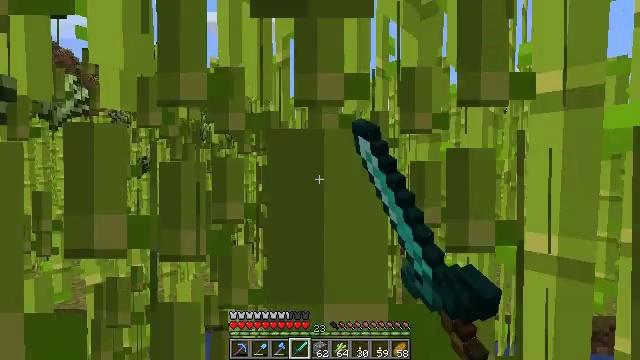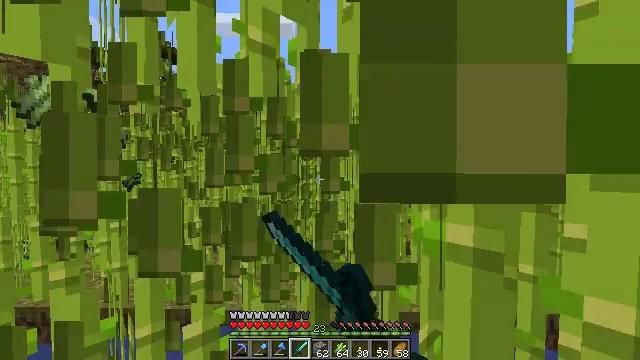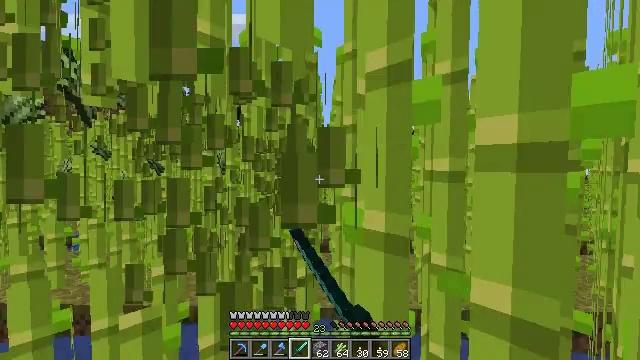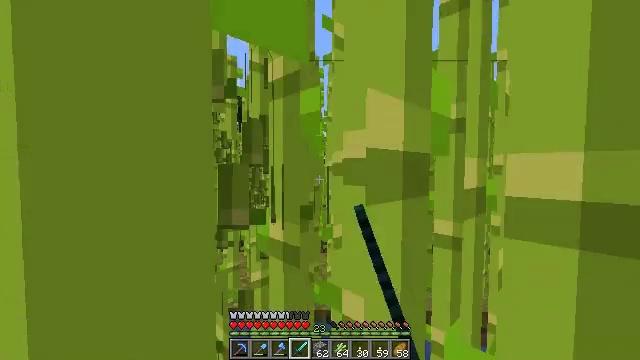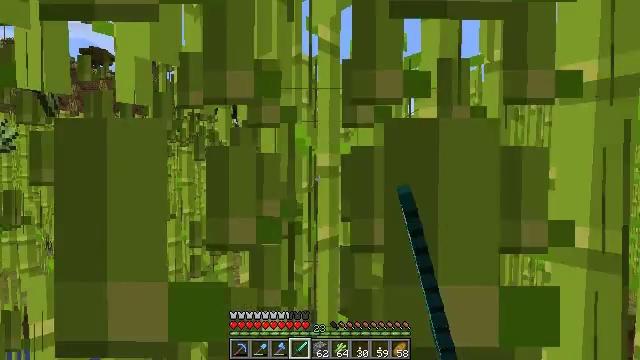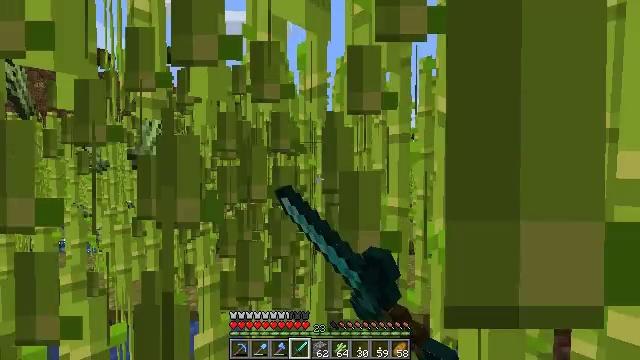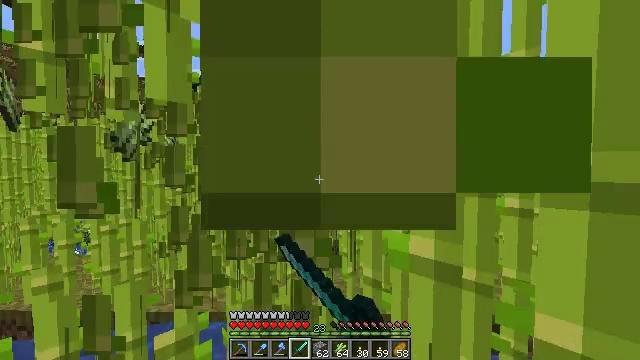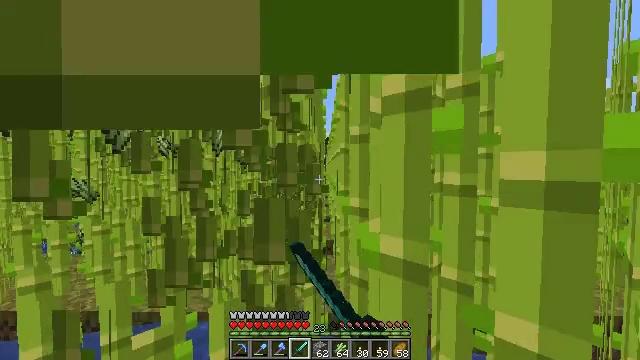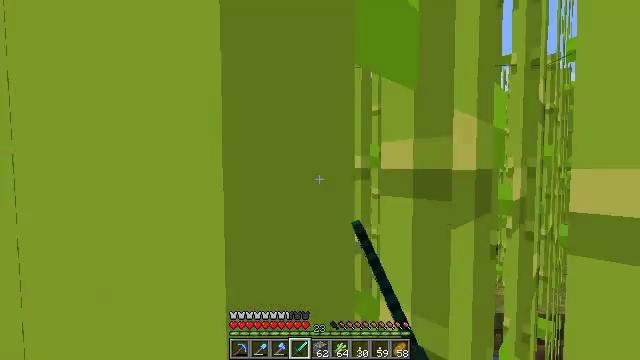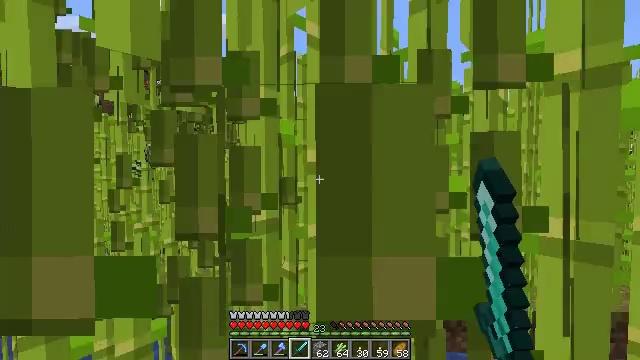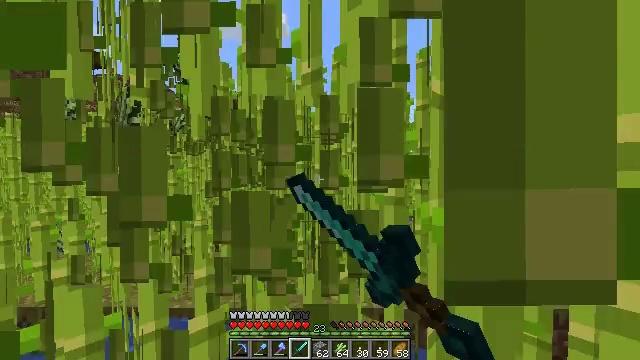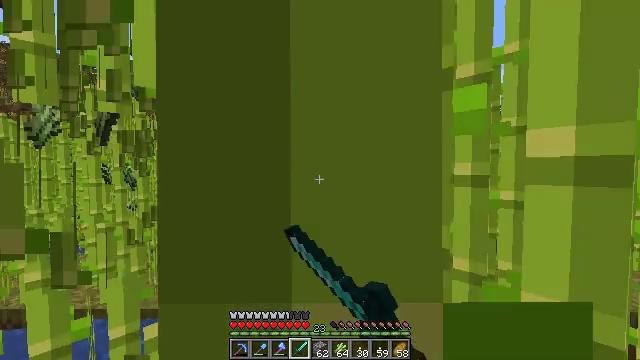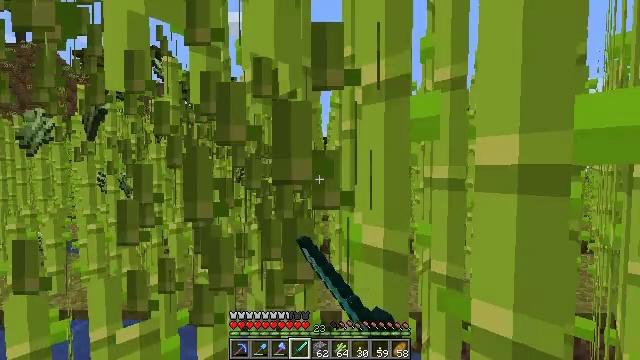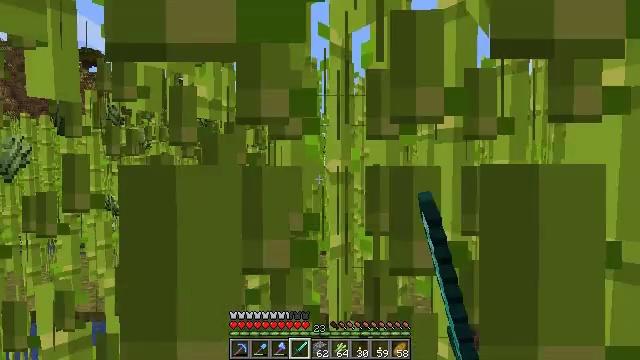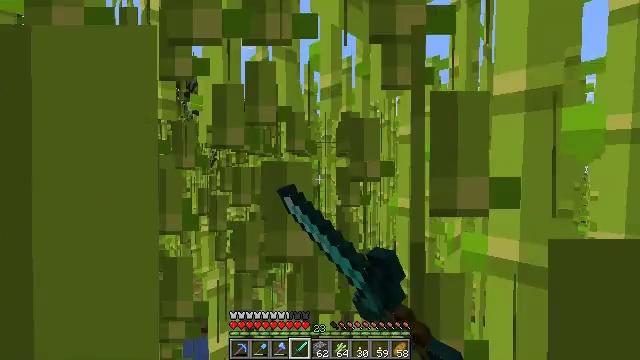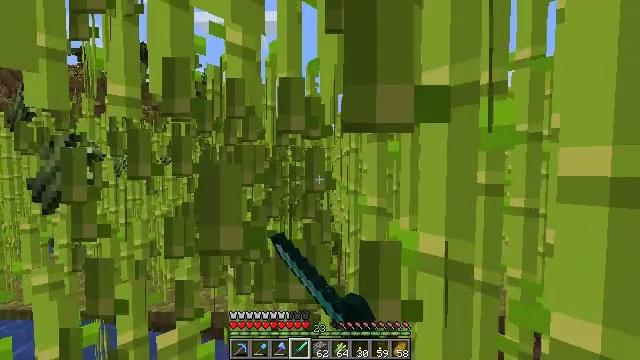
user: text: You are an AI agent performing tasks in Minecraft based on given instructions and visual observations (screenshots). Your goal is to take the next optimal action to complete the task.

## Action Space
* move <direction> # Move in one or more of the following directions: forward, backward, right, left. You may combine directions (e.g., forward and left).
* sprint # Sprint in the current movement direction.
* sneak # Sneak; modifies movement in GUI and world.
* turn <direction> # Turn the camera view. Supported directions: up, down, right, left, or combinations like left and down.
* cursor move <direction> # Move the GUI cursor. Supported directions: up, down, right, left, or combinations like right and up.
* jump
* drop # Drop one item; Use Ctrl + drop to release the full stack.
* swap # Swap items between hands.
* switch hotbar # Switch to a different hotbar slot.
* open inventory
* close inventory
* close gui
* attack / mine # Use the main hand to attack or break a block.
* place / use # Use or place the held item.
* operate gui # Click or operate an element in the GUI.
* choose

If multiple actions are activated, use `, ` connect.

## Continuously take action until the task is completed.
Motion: motion action
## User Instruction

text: Harvest sugar cane from the plant.
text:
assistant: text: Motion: move right, attack / mine
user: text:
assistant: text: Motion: move right, attack / mine
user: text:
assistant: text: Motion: move right, attack / mine
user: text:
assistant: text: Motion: move right, attack / mine
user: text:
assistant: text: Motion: move right, attack / mine
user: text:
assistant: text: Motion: move right, attack / mine
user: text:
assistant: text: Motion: move right, attack / mine
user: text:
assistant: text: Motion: move right, attack / mine
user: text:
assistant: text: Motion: move right, attack / mine
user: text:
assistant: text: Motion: move right, attack / mine
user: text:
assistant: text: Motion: move right, attack / mine
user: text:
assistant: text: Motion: move right, attack / mine
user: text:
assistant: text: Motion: move right, attack / mine
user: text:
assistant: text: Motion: move right, attack / mine
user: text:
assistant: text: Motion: move right, attack / mine
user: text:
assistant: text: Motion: move right, attack / mine
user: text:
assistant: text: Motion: move right, attack / mine
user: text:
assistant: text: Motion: move right, attack / mine
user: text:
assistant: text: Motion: move right, attack / mine
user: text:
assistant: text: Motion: move right, attack / mine
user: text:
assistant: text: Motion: move right, attack / mine
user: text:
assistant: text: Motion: move right, attack / mine
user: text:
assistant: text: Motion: move right, attack / mine
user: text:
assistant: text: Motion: move right, attack / mine
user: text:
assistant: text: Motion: move right, attack / mine
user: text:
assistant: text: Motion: move right, attack / mine
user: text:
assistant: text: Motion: move right, attack / mine
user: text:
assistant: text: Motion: move right, attack / mine
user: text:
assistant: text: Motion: move right, attack / mine
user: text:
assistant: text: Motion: move right, attack / mine